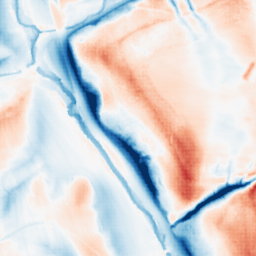
Category: classical
Decomposition family: gaussian_anisotropic
Decomposition parameters: sigma_x: 20
sigma_y: 5
Upsampling method: sinc_blackman
Upsampling parameters: scale: 2
kernel_size: 4
Upsampling scale: 2